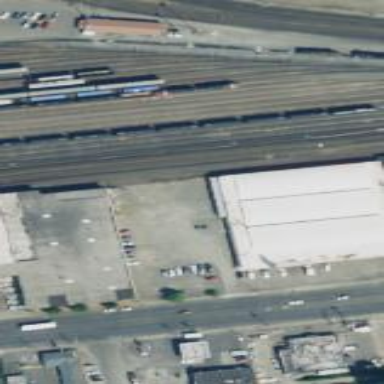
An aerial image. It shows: Industrial building.